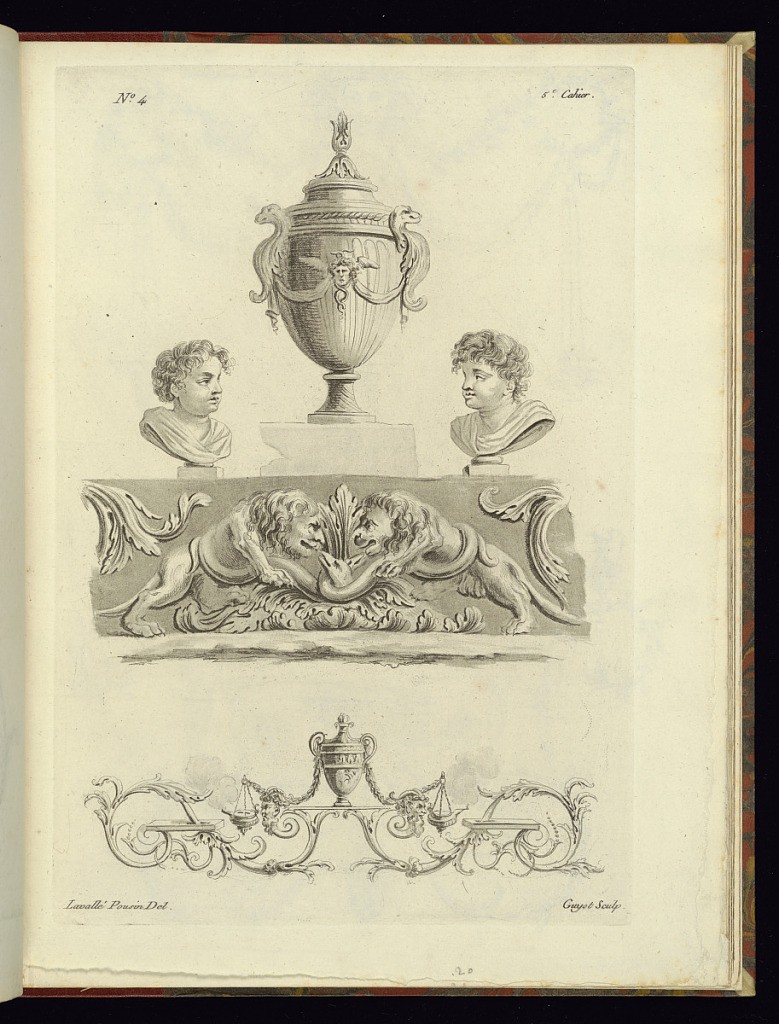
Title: Vase, Busts, and Arabesques Ornament Designs
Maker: Etienne de Lavallée, French, 1735 – 1802
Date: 1788
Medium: Etching and aquatint on laid paper
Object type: Print
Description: Ornament designs with neoclassical motifs. Upper center - a lidded vase decorated with the head of Apollo and fluting around the body, flanked by two portrait busts of young boys. The vases and the busts are on stone base decorated with two lions, snakes and scrolling acanthus leaf motifs. In the lower center, an arabesque ornament design featuring scrolling acanthus leaves, terminal heads, a vase, garlands of leaves, and incense burners. The plate is signed and numbered.